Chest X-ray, AP view. Patient: 40 years old, sex F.
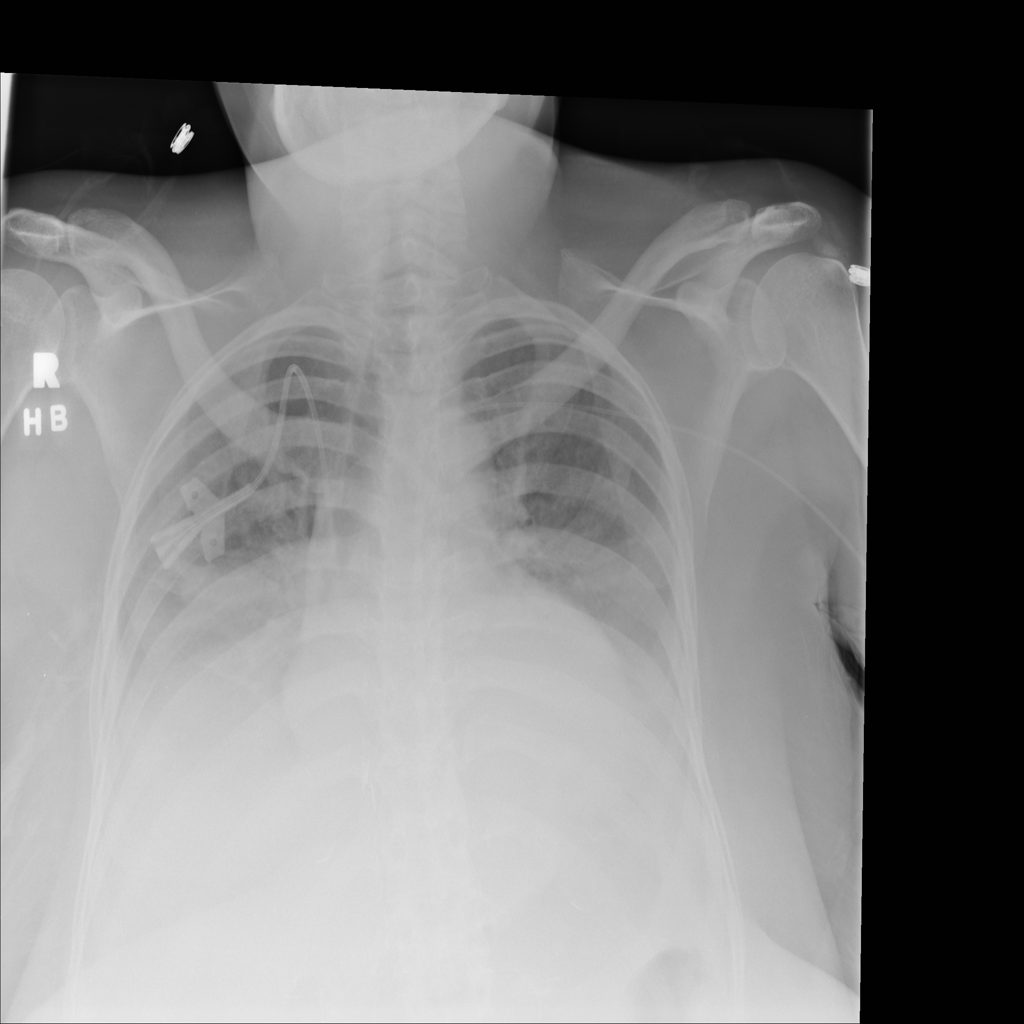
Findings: Atelectasis